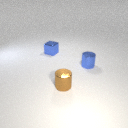
small blue metal cube behind small brown metal cylinder